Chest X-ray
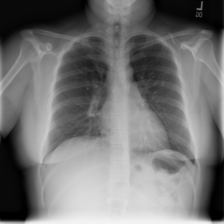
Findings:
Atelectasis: negative
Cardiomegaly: negative
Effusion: negative
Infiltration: negative
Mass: negative
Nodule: negative
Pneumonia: negative
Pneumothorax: negative
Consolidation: negative
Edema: negative
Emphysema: negative
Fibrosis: negative
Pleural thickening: negative
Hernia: negative